Interaction volume radius: 5 \u00c5
Interaction volume height: 10 \u00c5
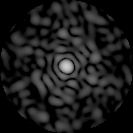
Disorder parameter: 0.7871